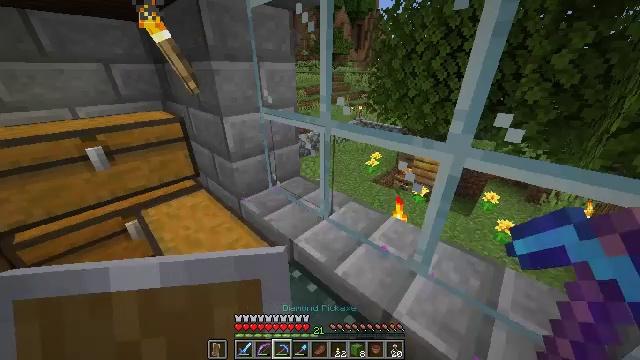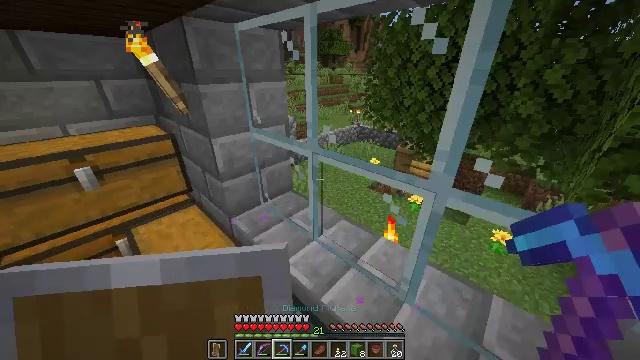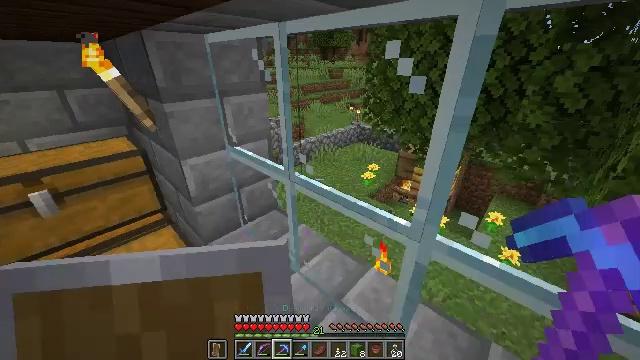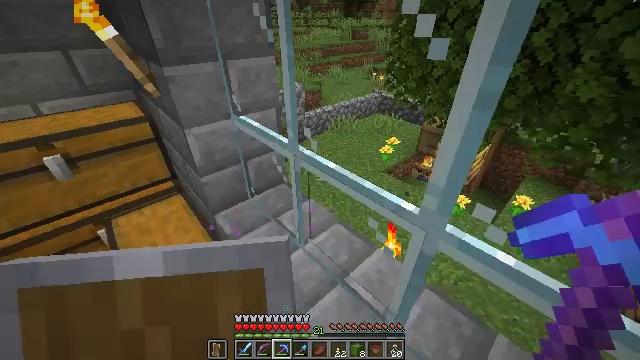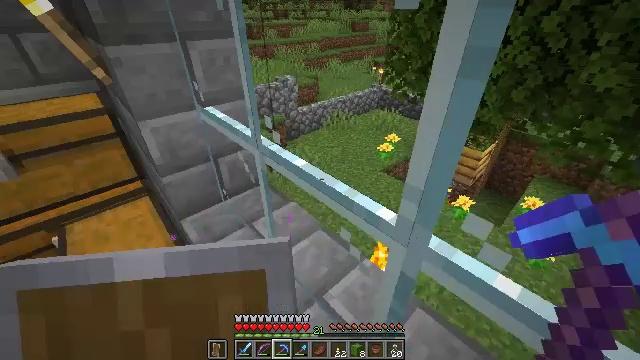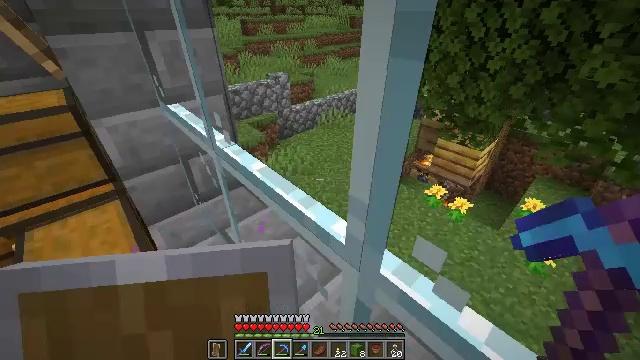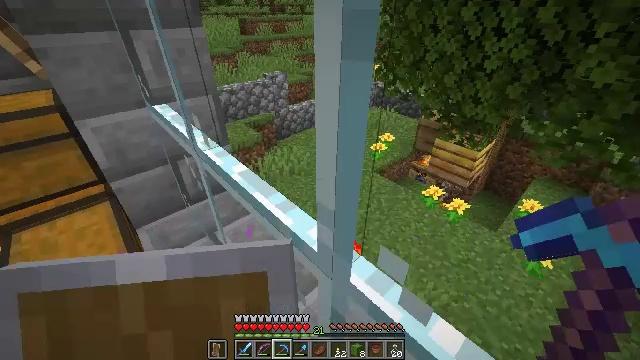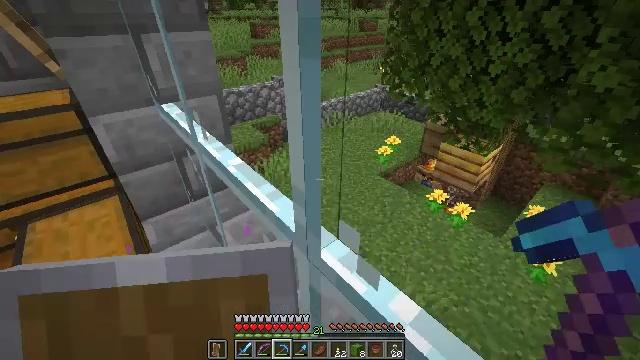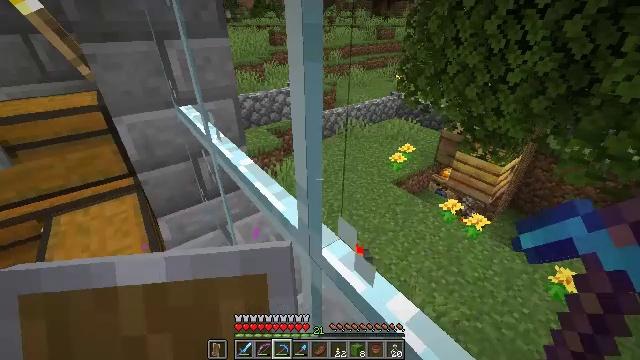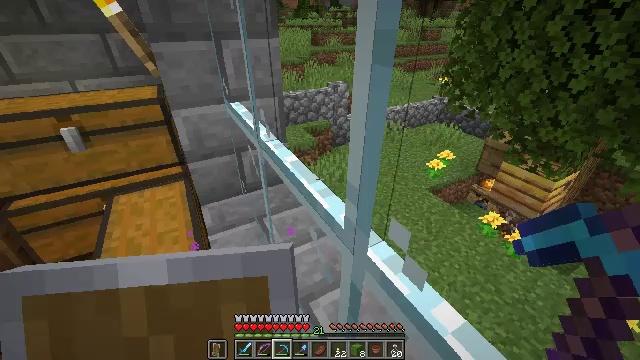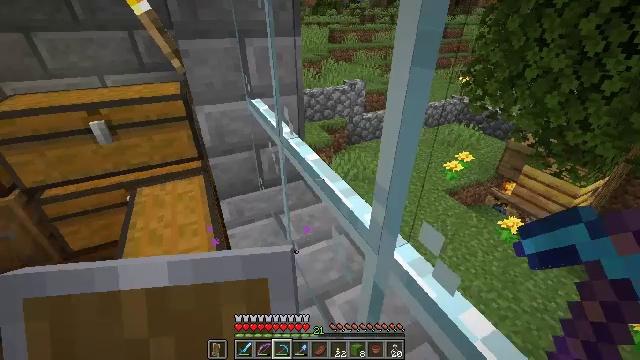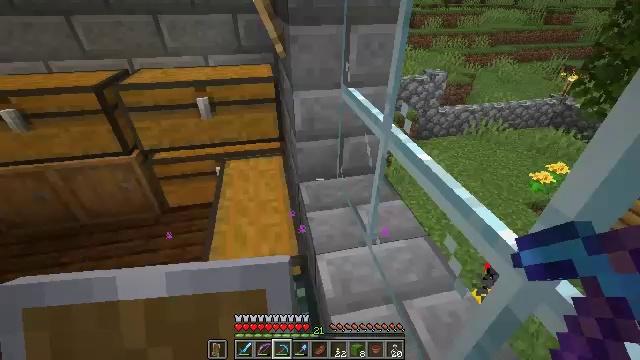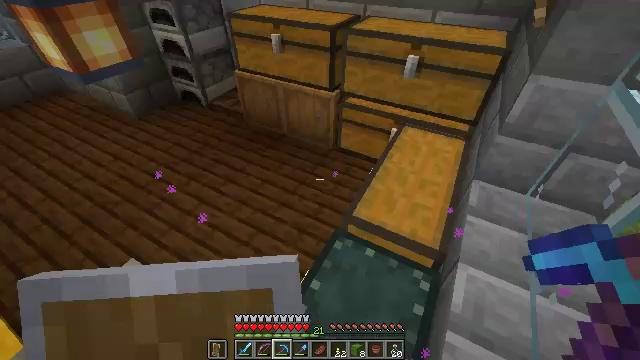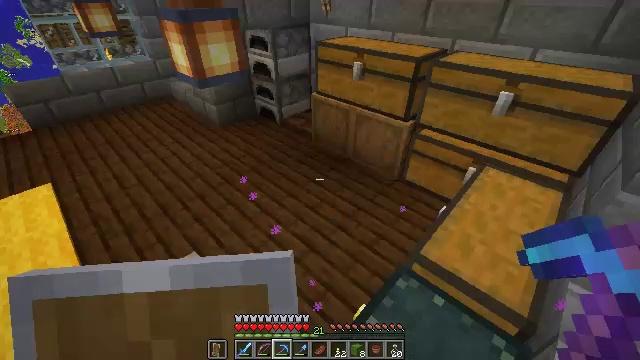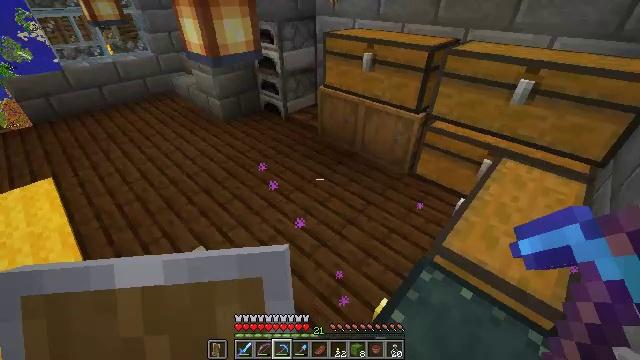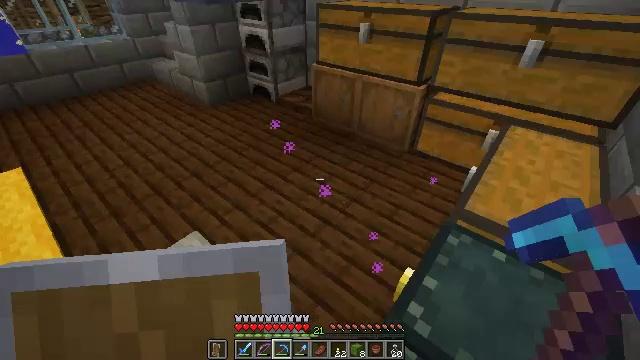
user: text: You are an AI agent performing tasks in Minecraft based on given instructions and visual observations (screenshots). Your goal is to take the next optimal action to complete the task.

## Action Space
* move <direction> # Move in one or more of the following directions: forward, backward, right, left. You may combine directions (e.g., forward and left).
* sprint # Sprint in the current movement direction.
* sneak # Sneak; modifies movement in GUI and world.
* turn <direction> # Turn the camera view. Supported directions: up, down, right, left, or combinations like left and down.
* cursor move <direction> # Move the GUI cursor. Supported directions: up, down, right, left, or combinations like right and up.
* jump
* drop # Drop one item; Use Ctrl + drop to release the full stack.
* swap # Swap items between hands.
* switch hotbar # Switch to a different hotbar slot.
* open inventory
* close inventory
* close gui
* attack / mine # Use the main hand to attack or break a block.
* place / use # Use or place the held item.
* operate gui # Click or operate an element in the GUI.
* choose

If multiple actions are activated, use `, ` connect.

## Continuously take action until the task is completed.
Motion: motion action
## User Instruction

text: Arrange items to craft clay.
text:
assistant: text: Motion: move forward and move right, jump
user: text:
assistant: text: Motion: move forward and move right, jump
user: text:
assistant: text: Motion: move forward and move right, turn left and down, jump
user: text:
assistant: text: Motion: move forward and move right
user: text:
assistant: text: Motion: move right
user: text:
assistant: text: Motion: move right
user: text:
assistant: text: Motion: turn left
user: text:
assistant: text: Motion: turn left and up
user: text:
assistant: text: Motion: move left, turn left
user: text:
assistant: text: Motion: move left, turn left
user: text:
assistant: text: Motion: move left, turn left and down
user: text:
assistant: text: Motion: move left, turn left and down
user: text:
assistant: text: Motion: move left, turn left and up
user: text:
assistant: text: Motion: move left
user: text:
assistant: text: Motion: move left, turn right and down
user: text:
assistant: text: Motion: move forward and move left, turn right and up
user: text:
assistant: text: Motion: move forward and move left, turn right and up
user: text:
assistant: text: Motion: move forward and move left, turn right and up
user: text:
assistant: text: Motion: move forward and move left, turn right and up
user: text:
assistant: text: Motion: move forward and move left, turn right and down
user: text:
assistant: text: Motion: move forward and move left, turn right and down
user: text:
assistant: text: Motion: move forward, turn right
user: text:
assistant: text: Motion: move forward, turn right
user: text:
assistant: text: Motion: move forward, turn right
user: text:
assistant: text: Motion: use / place
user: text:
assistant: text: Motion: use / place
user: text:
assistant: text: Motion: no_op
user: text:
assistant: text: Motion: no_op
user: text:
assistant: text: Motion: no_op
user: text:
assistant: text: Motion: open gui